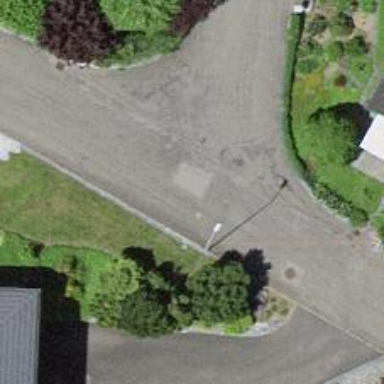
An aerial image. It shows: Paved residential road.